Brain MRI, t1w sequence, axial 2D slice.
Patient: age 44, sex F, weight 96 kg, height 1.95 m
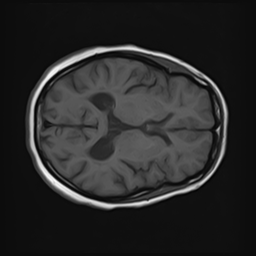